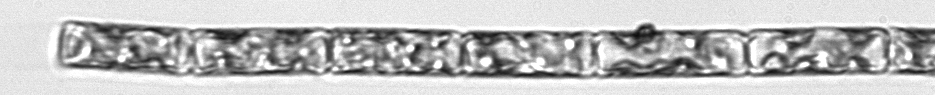
Label: Guinardia_delicatula